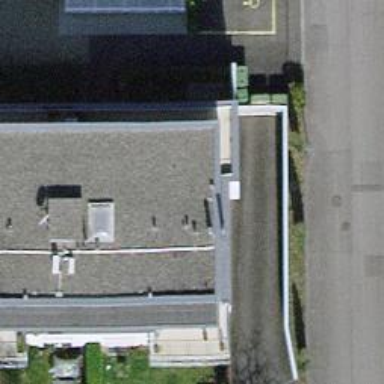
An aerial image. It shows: Parking entrance.